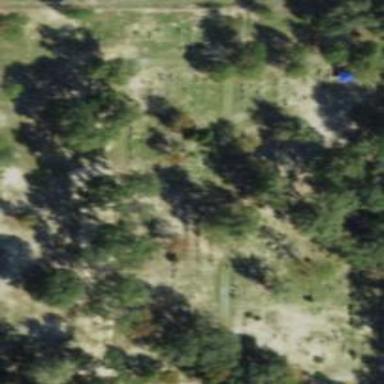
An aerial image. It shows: Cemetery.